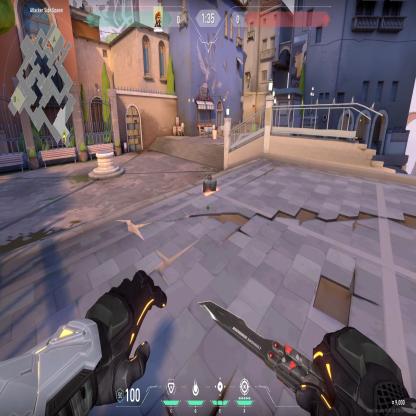
Label: dropped spike